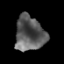
Tissue: prostate
Cell type: T cells
Senescence score: 0.7077
Nuclear area (px): 1001
Mean DAPI intensity: 92.682